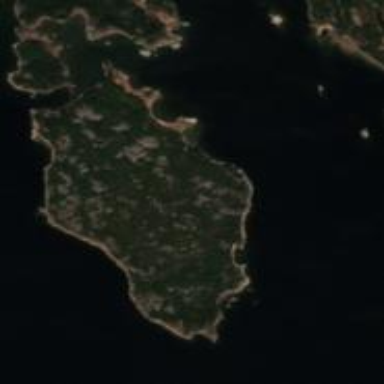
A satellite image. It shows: Islet located along the natural coastline.